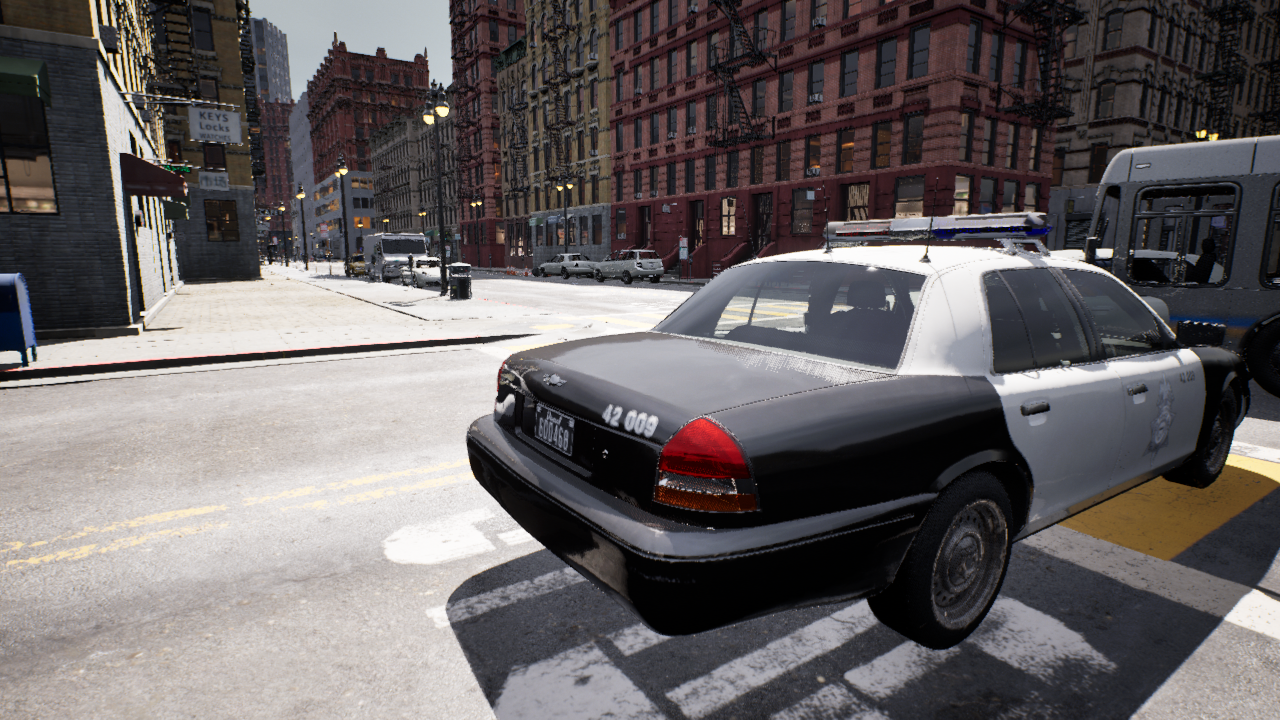
Venue: residential
Lighting: clear day
Vehicle rig: sedan